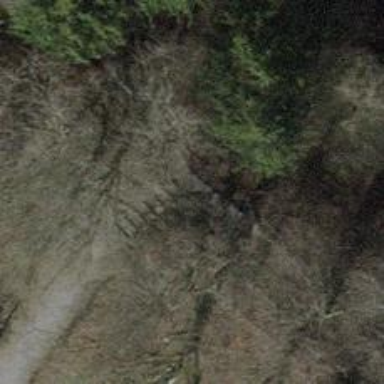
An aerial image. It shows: Gravel road with steps. The trail visibility is excellent.